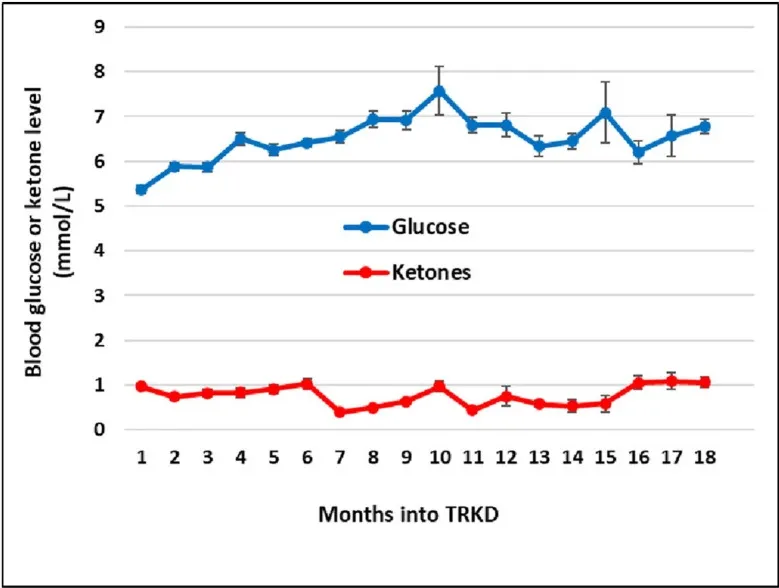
Mean monthly blood glucose and ketone (beta-hydroxybutyrate) levels during the time-restricted ketogenic diet (TRKD). Error bars indicate standard error.
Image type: chart (chart)